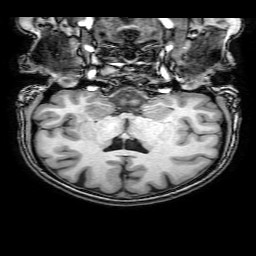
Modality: T1w
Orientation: sagittal
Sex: female
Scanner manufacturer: philips
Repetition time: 0.008134 s
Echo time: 0.00372 s